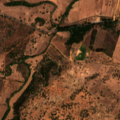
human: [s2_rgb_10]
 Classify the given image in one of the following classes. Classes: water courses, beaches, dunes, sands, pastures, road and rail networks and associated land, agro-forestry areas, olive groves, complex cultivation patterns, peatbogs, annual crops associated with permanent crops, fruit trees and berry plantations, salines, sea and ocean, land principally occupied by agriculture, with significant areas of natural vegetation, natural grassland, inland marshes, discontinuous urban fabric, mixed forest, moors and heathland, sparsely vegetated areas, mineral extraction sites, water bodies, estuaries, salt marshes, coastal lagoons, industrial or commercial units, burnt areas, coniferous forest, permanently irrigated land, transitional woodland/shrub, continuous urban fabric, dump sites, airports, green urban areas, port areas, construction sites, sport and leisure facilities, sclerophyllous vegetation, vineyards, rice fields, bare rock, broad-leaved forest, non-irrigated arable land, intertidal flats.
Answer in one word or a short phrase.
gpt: non-irrigated arable land, permanently irrigated land, complex cultivation patterns, agro-forestry areas